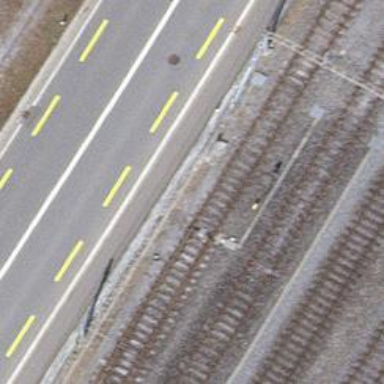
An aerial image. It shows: Electrified rail siding with contact line.